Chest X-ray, AP view. Patient: 50 years old, sex M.
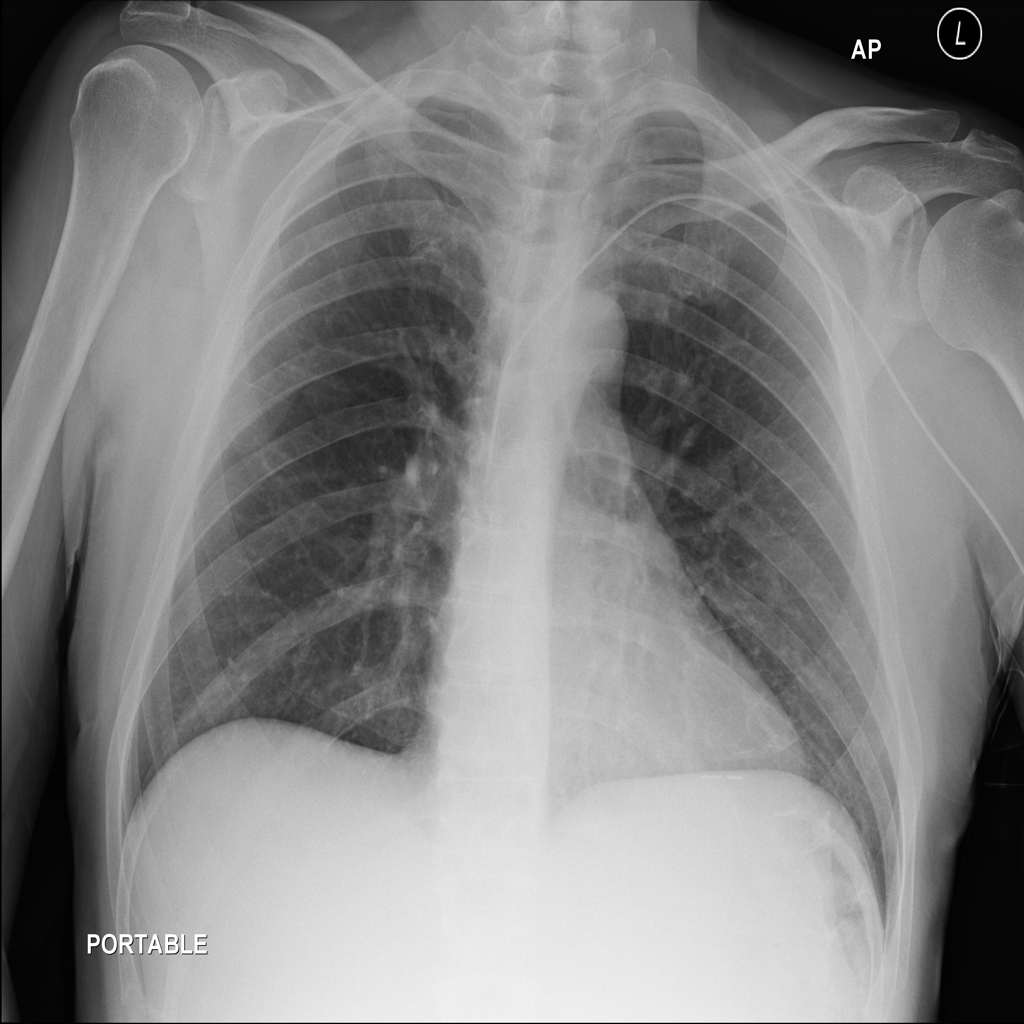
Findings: No Finding